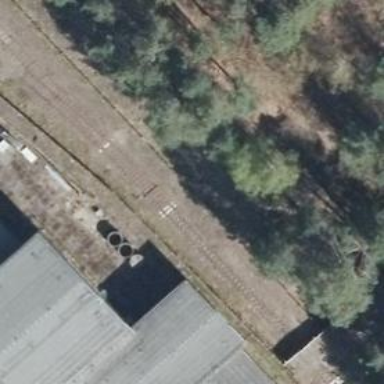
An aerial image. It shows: Railway switch with the turnout on the left side.